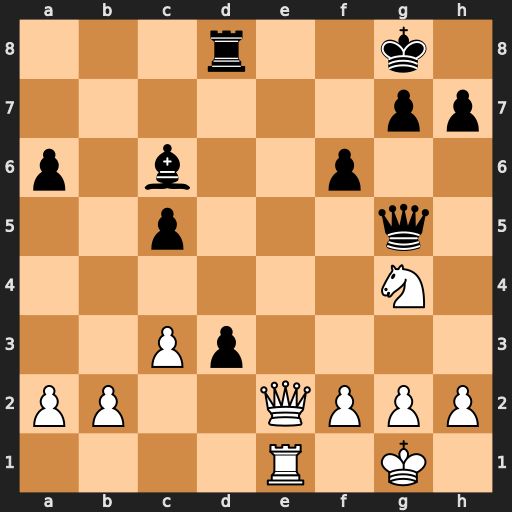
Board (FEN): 3r2k1/6pp/p1b2p2/2p3q1/6N1/2Pp4/PP2QPPP/4R1K1
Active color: w
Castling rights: -
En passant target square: -
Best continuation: Qe6+ Kh8 Qxc6